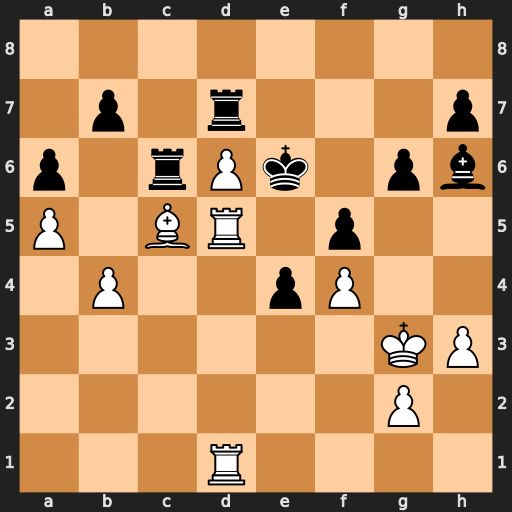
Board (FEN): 8/1p1r3p/p1rPk1pb/P1BR1p2/1P2pP2/6KP/6P1/3R4
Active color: w
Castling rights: -
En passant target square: -
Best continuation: Re5+ Kf7 Re7+ Rxe7 dxe7